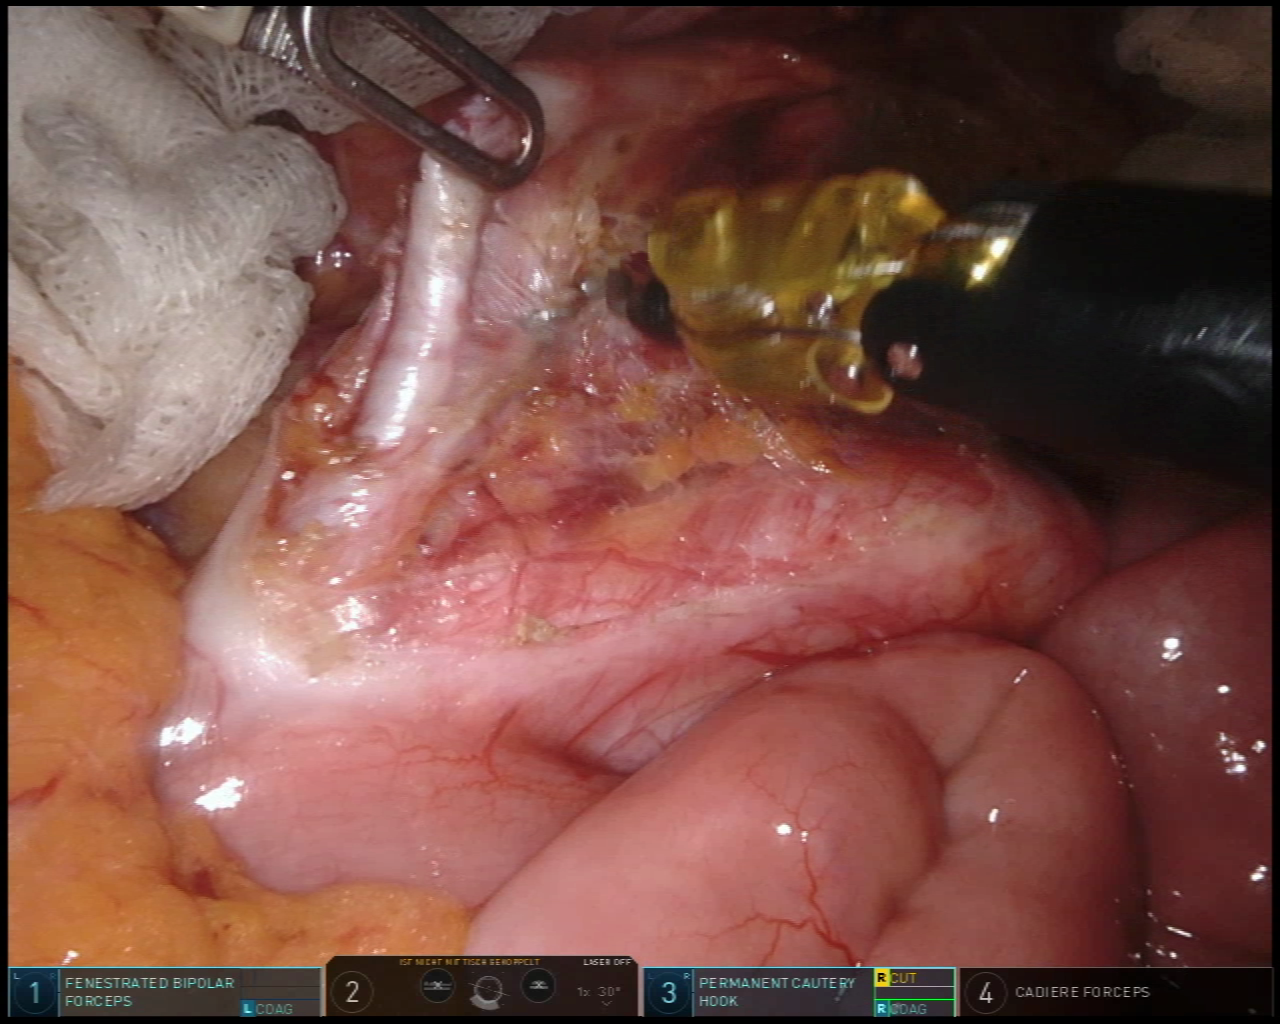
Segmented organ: inferior_mesenteric_artery
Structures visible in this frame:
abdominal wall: no
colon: no
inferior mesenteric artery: yes
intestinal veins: no
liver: no
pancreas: no
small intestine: yes
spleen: no
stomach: no
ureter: no
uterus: no
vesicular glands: no